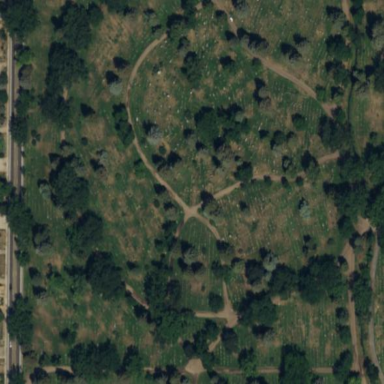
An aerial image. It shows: Cemetery.